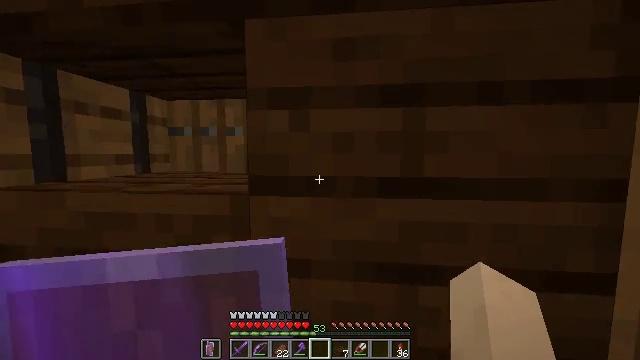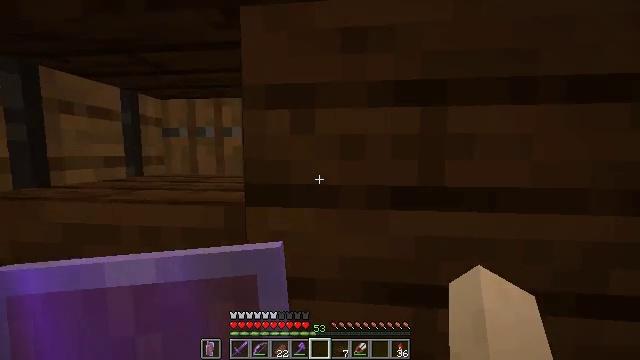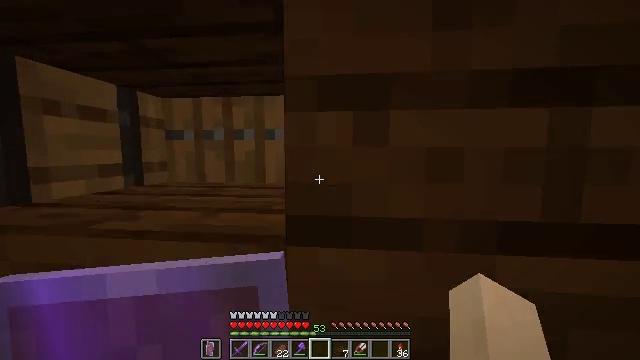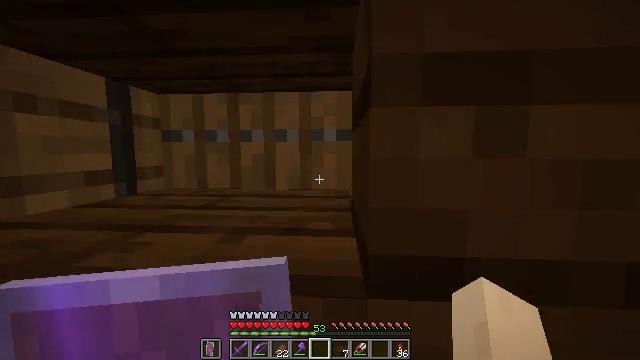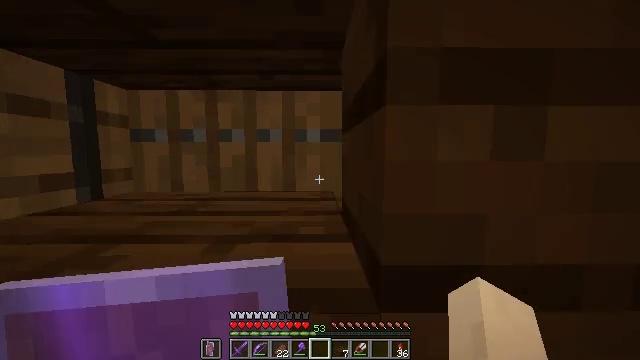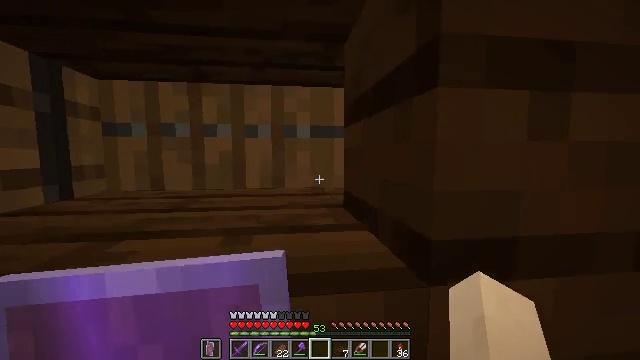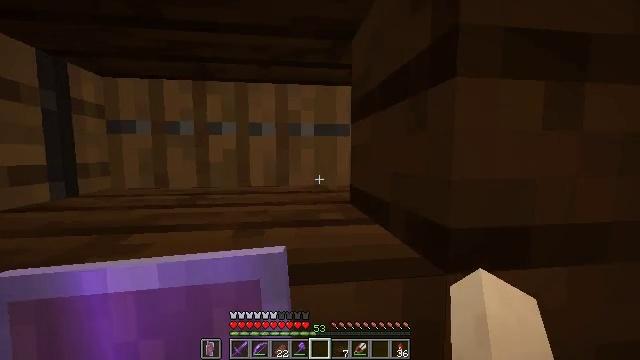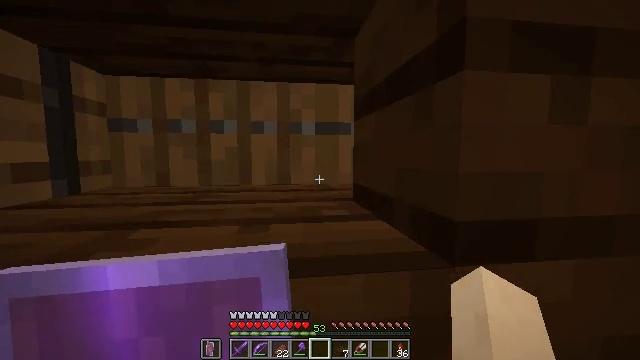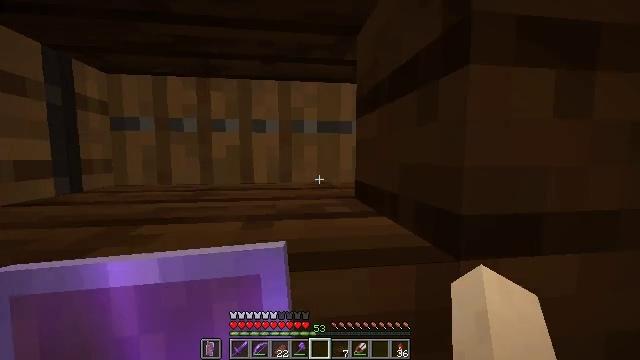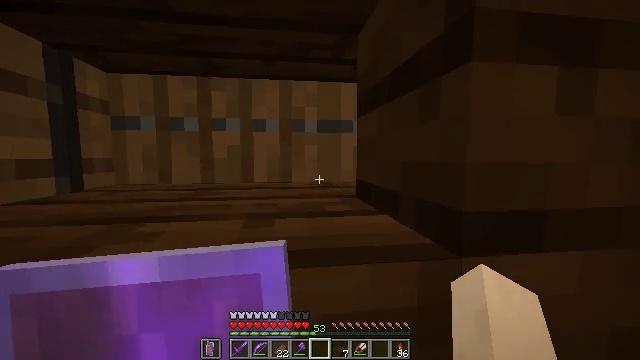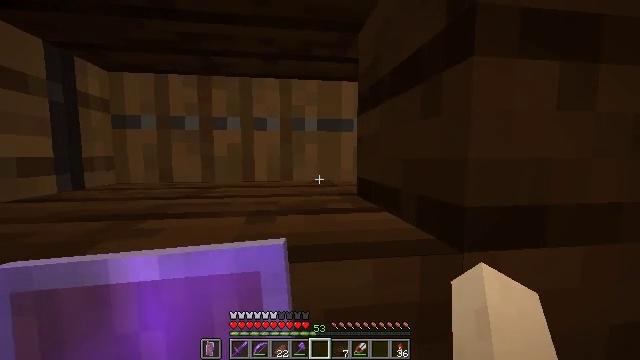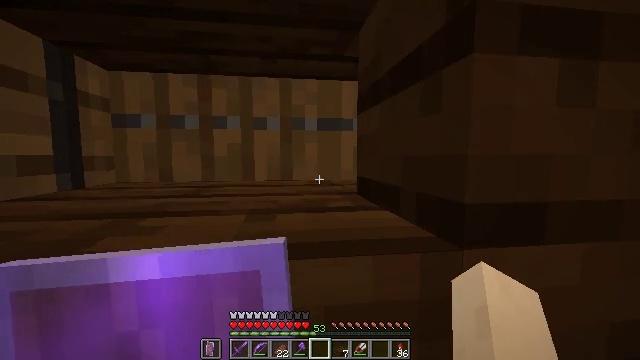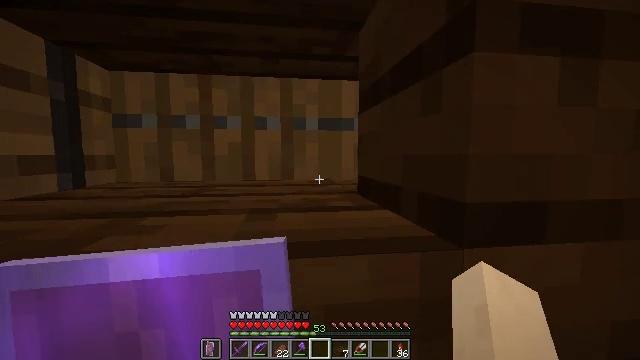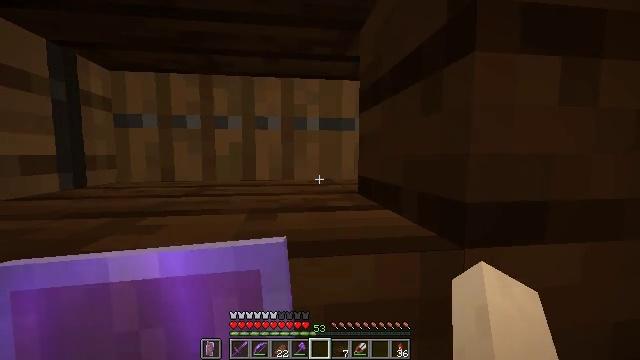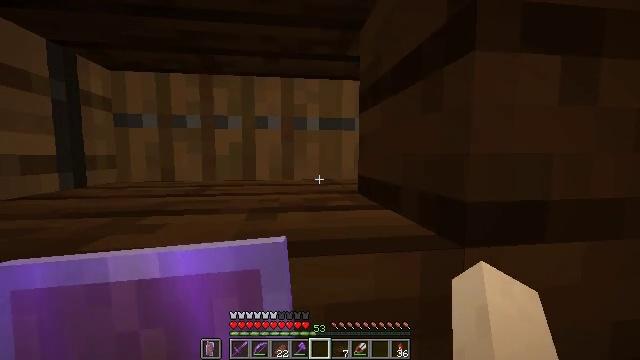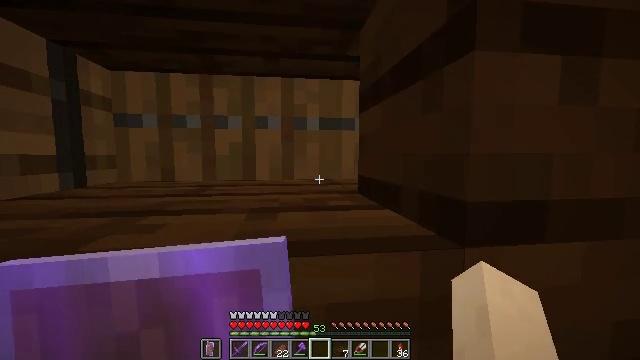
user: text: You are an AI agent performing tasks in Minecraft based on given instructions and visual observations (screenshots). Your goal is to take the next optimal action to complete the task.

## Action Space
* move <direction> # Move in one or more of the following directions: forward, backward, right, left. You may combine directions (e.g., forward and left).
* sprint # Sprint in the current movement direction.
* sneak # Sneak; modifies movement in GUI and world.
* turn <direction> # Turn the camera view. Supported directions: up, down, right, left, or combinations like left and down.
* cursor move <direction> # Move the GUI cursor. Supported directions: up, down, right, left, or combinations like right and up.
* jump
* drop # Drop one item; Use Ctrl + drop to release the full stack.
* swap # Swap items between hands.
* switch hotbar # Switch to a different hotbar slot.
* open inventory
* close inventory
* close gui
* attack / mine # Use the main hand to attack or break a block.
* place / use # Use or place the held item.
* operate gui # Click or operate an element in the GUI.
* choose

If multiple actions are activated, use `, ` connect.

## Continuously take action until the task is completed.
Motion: motion action
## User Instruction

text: Mine dark oak stairs from a structure.
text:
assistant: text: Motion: move forward and move left
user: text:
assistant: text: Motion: move forward and move left
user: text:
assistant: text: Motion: move forward and move left, turn right
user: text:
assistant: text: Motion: turn right
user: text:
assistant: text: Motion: turn right
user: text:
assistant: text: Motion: no_op
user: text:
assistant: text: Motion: no_op
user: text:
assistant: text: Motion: no_op
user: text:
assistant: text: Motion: no_op
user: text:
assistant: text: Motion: no_op
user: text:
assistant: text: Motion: no_op
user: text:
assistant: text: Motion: no_op
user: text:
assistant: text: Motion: no_op
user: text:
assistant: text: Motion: no_op
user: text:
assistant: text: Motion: no_op
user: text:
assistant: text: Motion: no_op
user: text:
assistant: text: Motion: no_op
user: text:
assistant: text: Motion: no_op
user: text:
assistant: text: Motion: no_op
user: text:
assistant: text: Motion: no_op
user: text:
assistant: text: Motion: no_op
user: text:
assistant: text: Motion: no_op
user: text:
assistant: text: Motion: no_op
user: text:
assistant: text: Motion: no_op
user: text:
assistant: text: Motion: no_op
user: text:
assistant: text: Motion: no_op
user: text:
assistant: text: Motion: no_op
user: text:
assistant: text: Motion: turn right
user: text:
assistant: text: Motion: turn right and up
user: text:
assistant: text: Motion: turn right and up